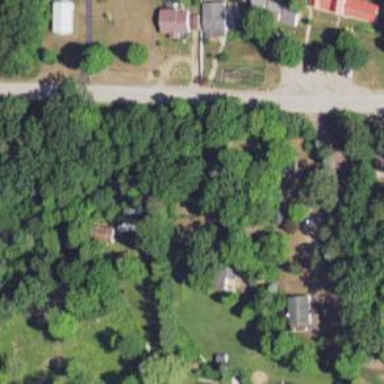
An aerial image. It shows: Driveway.